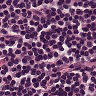
Metastatic tissue present: no